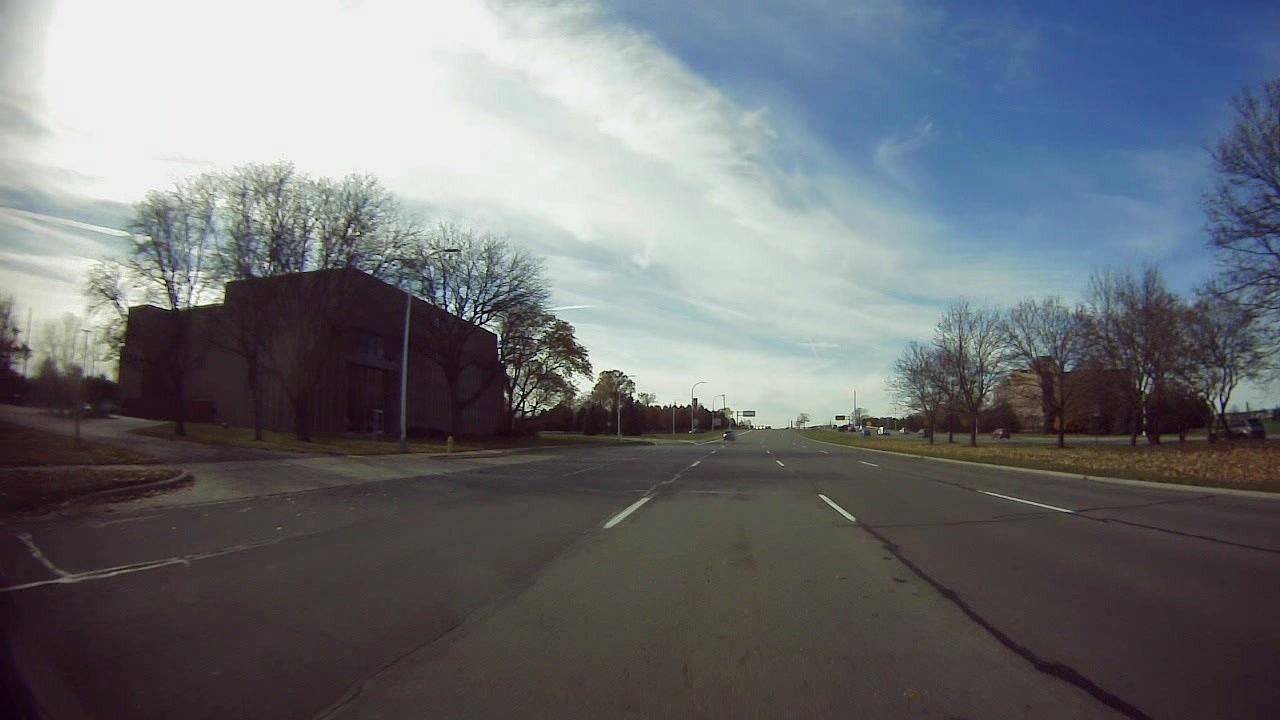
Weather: cloudy
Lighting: day
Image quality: slightly poor
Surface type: driving surface
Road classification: primary
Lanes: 4
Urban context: very low density rural
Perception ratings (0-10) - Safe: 5.87, Lively: 2.33, Beautiful: 7.72, Boring: 4.98, Depressing: 5.01, Wealthy: 0.89